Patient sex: M
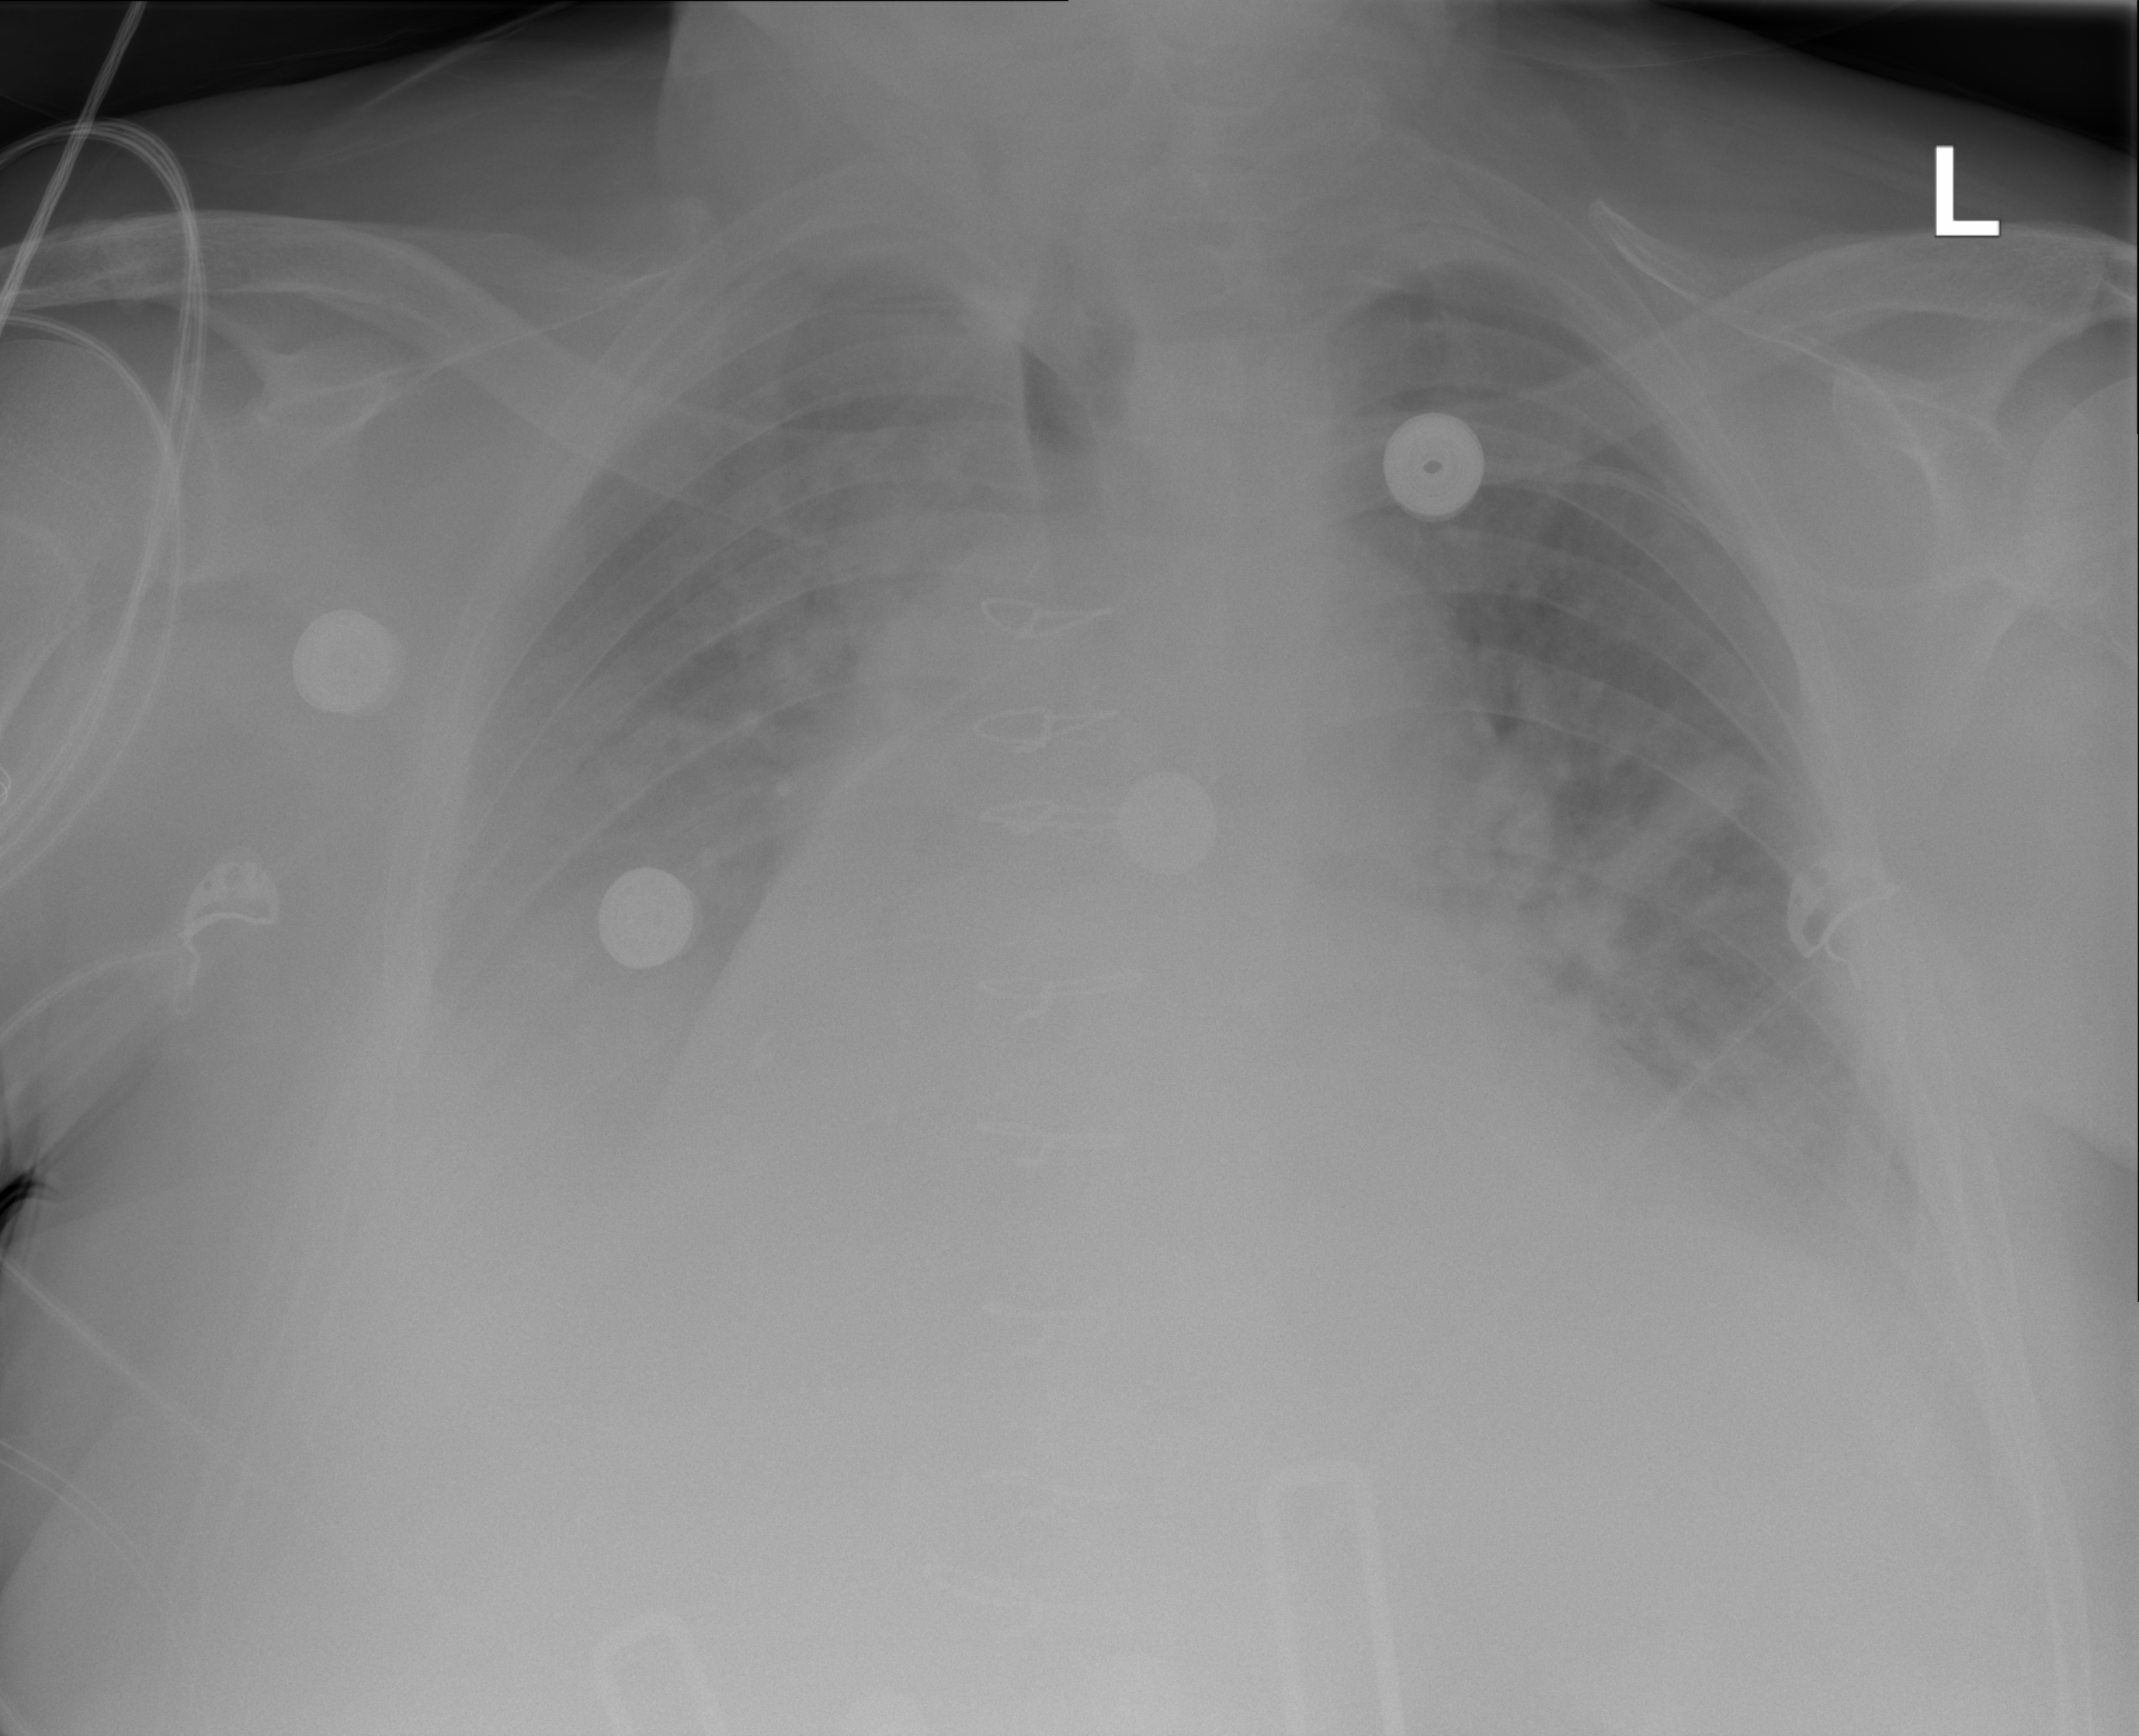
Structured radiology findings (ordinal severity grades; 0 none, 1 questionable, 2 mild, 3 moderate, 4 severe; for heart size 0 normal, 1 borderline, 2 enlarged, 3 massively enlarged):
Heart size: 2
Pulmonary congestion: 2
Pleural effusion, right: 3
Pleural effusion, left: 2
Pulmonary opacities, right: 2
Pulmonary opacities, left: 2
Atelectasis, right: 2
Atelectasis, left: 2